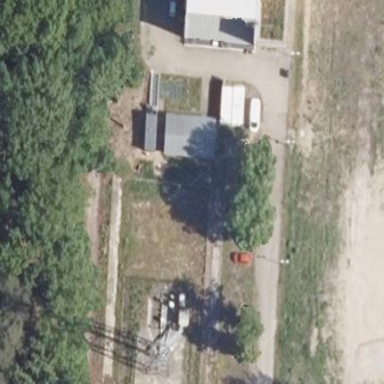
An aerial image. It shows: Fence surrounds transmission level power substation.